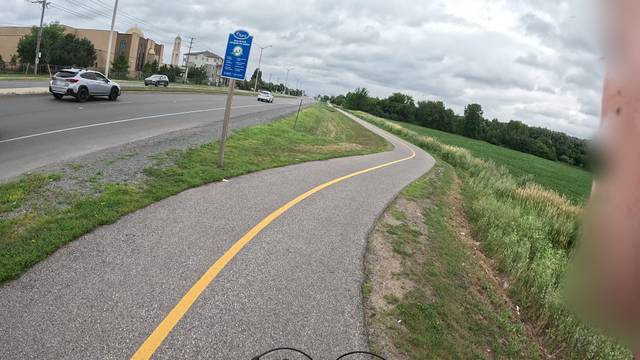
Region: Canada
Coordinates: 45.289, -75.725